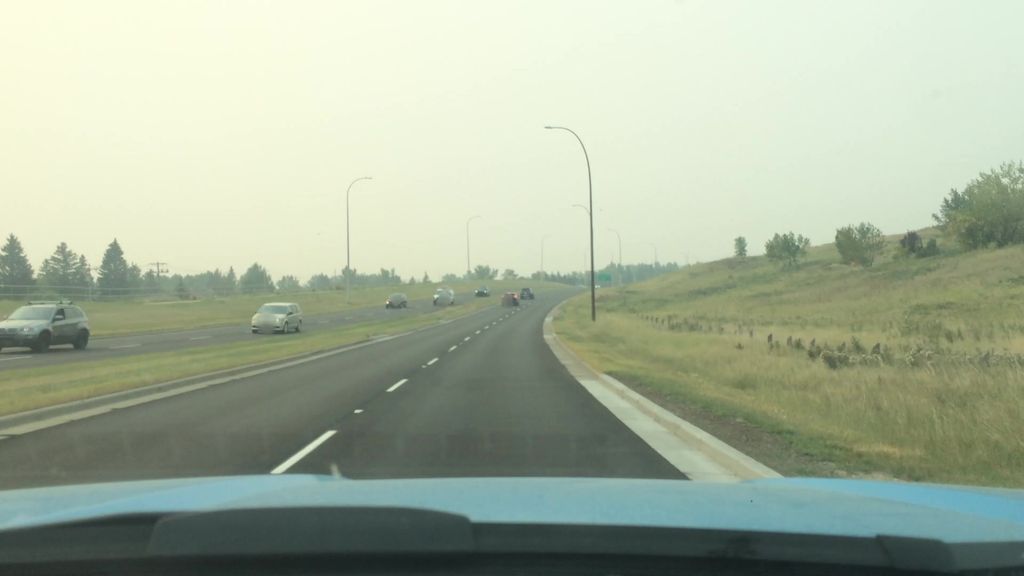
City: calgary